Question: I have a UIScrollView which starts with a portrait aspect and which I subsequently (after device rotation) move to another frame which is a landscape aspect.
Accordingly the content view (A UIView inside the UIScrollView) is updated and I set the contentSize of the UIScrollview.
The issue is - after rotation - the UIScrollView has a new frame, new content and new contentSize but the area inside which the user can swipe still behaves as if it was the original frame/content.
Image 1 shows the original aspect / Image 2 shows the new aspect with the odd area available to the user for their swipe gestures.

As you might expect I've fiddled with quite a few of the settings in the scroll view such as the bounds etc but nothing to date has 'fixed' this behaviour.
Any insights into why this behaviour is happening and/or how to set the user interaction area to the frame/bounds of the scroll view would be greatly appreciated.
EDIT2:
There are 3 views in this hierarchy
Lanscape
mainView Frame {0,0,1024,748}
resultsView Frame {633,90,361,677}
scrollView Frame {20,60,340,595}
Portrait
mainView Frame {0,0,532,1240} <--- Whoa Horsy - I expected .... {0,0,768,1004}
resultsView Frame {0,659,768,345}
scrollView Frame {0,70,768,280}
At this point and I also tagged every view with a different number so that at the time I was checking the frames I could be sure certain definite positive of what I was looking at.
The top level view in the stack WAS autoresizing and now with that turned off I am getting this for the portrait result..
mainView Frame {0,0,768,1004} ..... YES! WIN.....
resultsView Frame {0,659,768,345}
scrollView Frame {0,70,768,280}
EDIT1:
Setting the resizing mask as comments below reduces the visible size of the scrollview to match the interaction area - so making it seem that the scrollview really does think it's frame is that size only (768 made to look like 468 or so). Increasing the width of the frame does indeed increase the size of the scroll view but 768 pixels for the full width so why should a frame thats 768 wide look like 468 and a frame of 686 look like 568?!
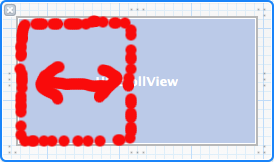
Answer: It sounds like you've got a superview of your scroll view which isn't resizing correctly. You could verify this by logging [myScrollView superview] and seeing if that view is resizing as you expect.
If the superview is not resizing, then it won't pass touches down to your scrollview, which explains the behaviour you're seeing. (This also explains why it resizes when you set is autoresizing mask.)